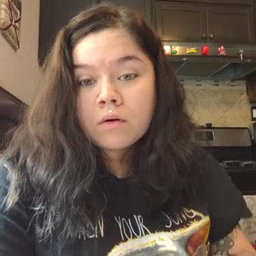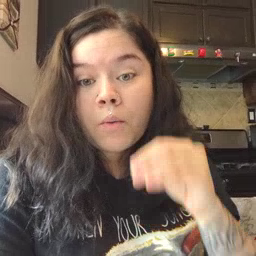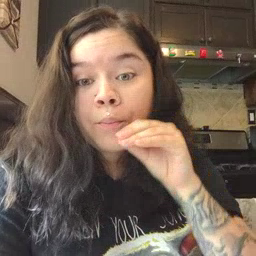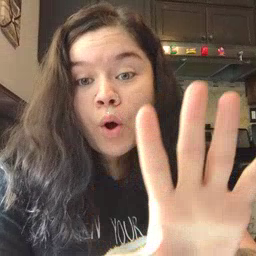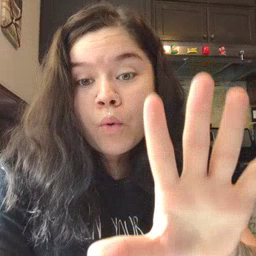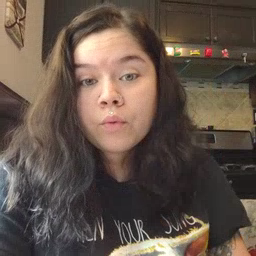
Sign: blow